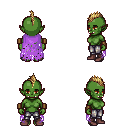
a pixel art fantasy rpg character, female body template, orc, green skin, maroon tattered cape, metal pants, blonde mohawk hairstyle, leather bracers, maroon shoes, four views (front, back, left, right), 2x2 character sprite sheet, small pixel art, hard edges, no anti-aliasing